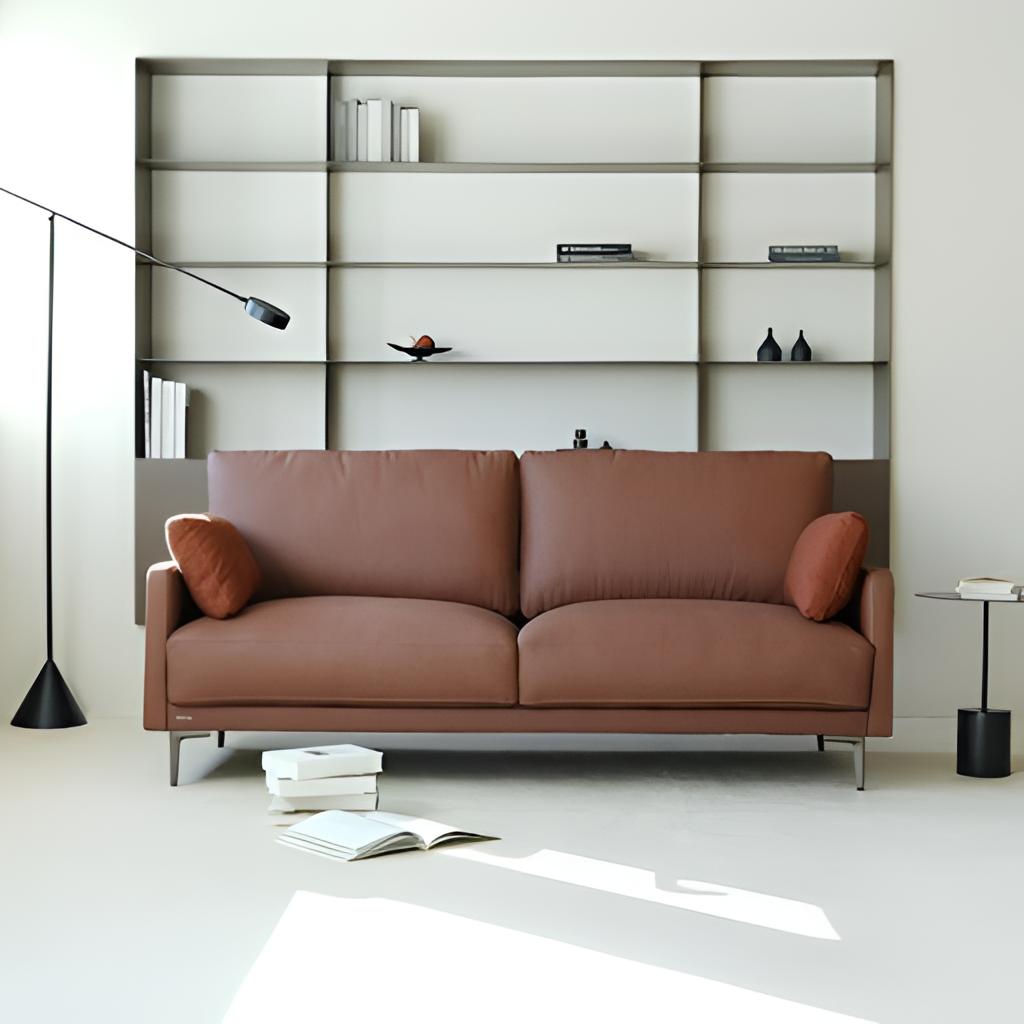
living room, leather sofa, paint wallpaper, with solid pattern, modern, white tile flooring, with large square pattern